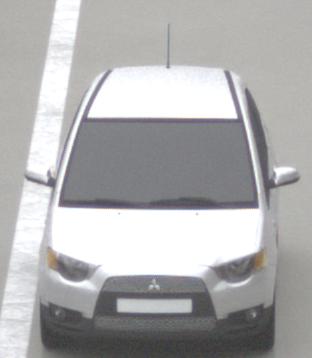
Make: Mitsubishi
Model: Colt 1.1
Detailed model: Colt (VI)
Model produced from: 2008/11
Model produced until: 2010/10
Doors: 3
Color: white
Road condition: wet road
Daytime: midday
Contrast: low contrast